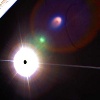
Label: sunburn